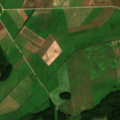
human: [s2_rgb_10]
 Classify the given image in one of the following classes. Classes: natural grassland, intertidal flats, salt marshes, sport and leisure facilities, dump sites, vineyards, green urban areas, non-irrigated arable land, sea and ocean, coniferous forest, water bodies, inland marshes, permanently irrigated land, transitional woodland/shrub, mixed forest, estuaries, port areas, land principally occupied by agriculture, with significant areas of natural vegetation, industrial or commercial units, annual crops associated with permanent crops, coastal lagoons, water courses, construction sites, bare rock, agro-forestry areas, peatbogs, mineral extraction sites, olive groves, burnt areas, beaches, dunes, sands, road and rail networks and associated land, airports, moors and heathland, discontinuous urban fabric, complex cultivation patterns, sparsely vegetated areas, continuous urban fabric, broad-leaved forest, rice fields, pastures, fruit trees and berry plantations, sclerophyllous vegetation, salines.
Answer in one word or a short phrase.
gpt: non-irrigated arable land, pastures, complex cultivation patterns, coniferous forest, mixed forest